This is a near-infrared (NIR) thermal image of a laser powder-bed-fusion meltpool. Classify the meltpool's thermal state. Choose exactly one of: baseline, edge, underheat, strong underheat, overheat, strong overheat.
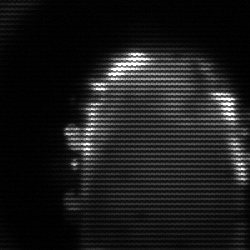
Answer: baseline